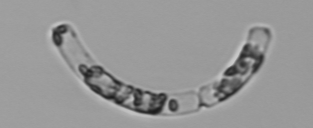
Label: Guinardia_striata